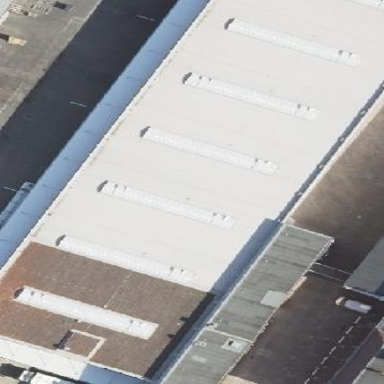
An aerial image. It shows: Warehouse.